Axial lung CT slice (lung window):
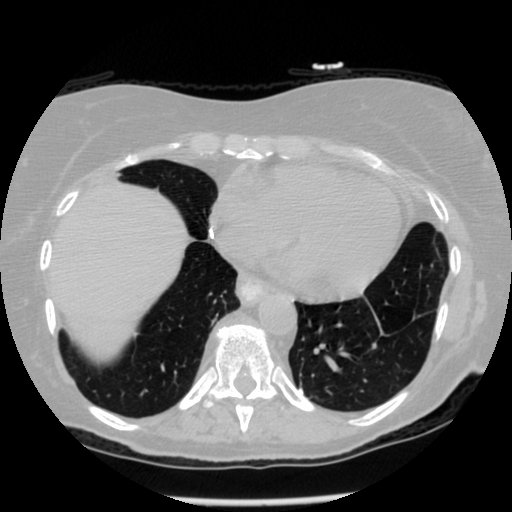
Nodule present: no